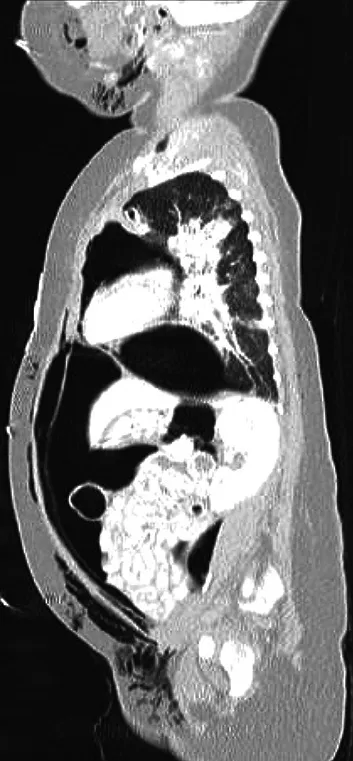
Whole body low-dose CT scanner. . Latero-thoracic and right-cranial subcutaneous emphysema along with massive free air.
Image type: radiology (ct)